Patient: sex F, age 69
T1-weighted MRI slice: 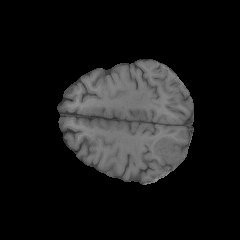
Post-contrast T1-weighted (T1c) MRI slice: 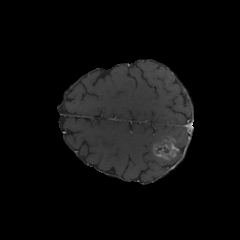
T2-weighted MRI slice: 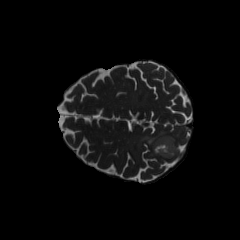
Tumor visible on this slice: yes
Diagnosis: Glioblastoma, IDH-wildtype
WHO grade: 4